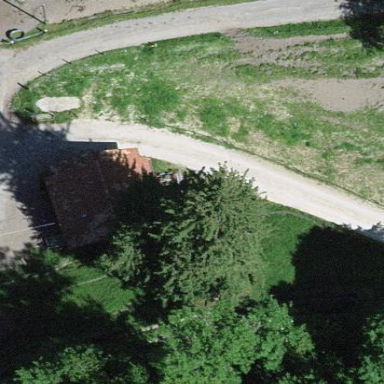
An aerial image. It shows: Barn.